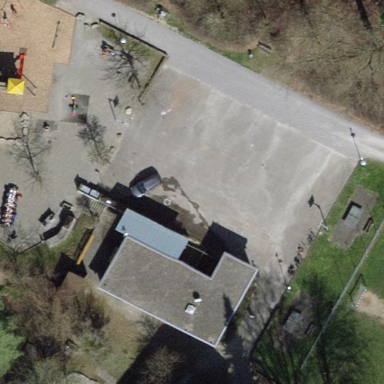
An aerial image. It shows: Playground area for leisure land.